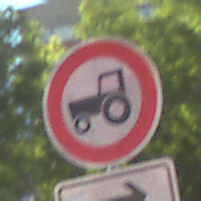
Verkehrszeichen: VerbotKraftfahrzeugeZuegeNichtSchneller25
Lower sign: RichtungsangabeDurchPfeile5
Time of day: MorningAfternoon
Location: Outdoor (Suburban)
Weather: PartlyCloudy
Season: NotSpecified
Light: Natural